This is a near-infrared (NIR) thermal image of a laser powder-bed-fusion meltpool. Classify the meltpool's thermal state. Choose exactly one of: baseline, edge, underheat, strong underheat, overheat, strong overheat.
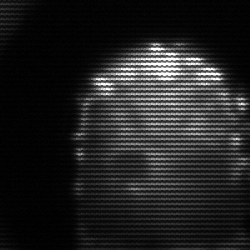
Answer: baseline